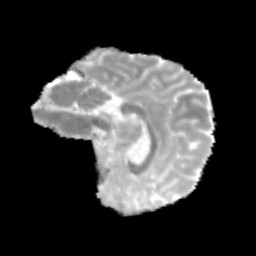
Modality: MD
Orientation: sagittal
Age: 13
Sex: female
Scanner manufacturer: siemens
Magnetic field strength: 3 T
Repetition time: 3.8 s
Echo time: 0.07 s